Question: Apologies if this is simple but I have just started learning SQL. In my Access database, I have a table that displays a list of orders:

I can filter the table down to just display the 'OrderID' next to the Quantity of items like this:
'''
SELECT OrderID, Quantity FROM OrderItems;
'''
However in the table there are multiple OrderID's that are the same. How do I tell the database to total up the quantity of orders that relate to each OrderID?
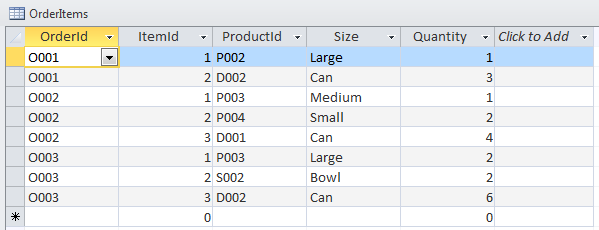
Answer: Is is almost how you say it. You have to group the records by id and sum up the quantities. With SQL you do the following
'''
SELECT
OrderID, <-- you get the OrderID that is grouped
SUM(Quantity) <-- you sum the quantities
FROM
OrderItems
GROUP BY
OrderId <-- you group the records by OrderId
'''